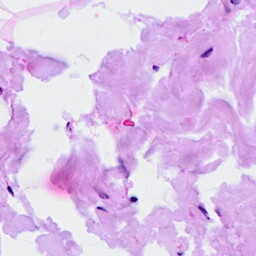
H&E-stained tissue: Breast